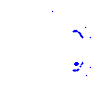
Particle: proton